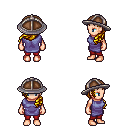
a pixel art fantasy rpg character, female body template, human, light skin, chain tabard jacket, red pants, blonde left-swept hairstyle, chain helm, four views (front, back, left, right), 2x2 character sprite sheet, small pixel art, hard edges, no anti-aliasing